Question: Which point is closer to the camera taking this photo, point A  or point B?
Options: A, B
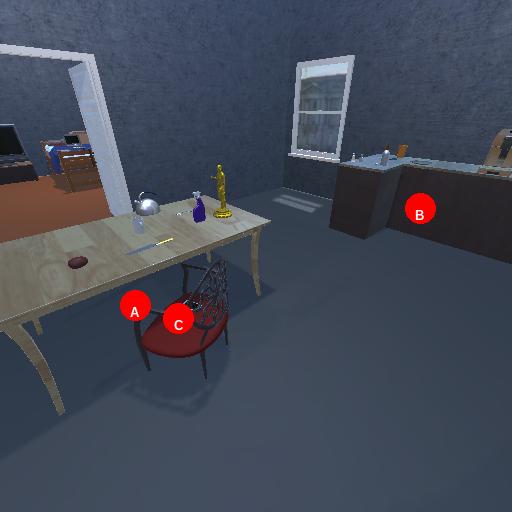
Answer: A